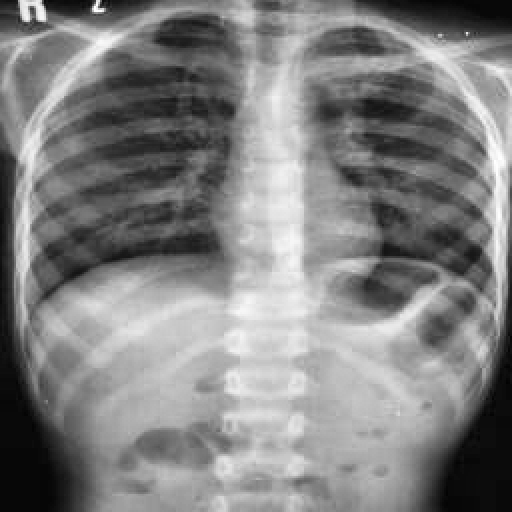
Finding: TUBERCULOSIS